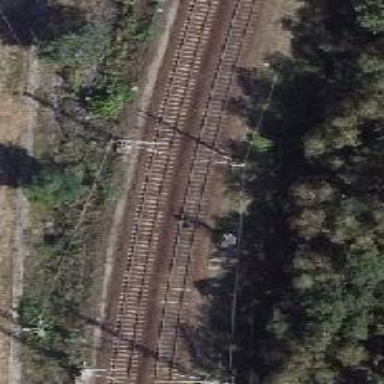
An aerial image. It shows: Railway with electrified contact lines running along embankment.